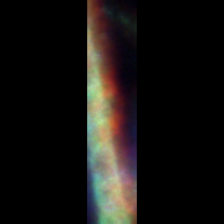
Taxon: Unknown_full_image
Group: Unknown